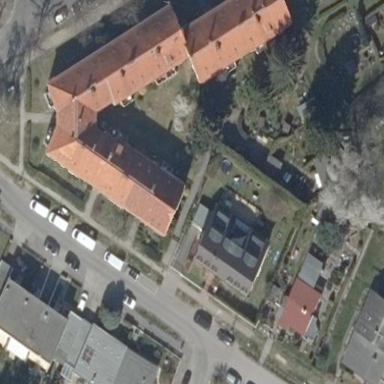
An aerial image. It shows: View of apartment building.